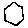
Label: hexagon